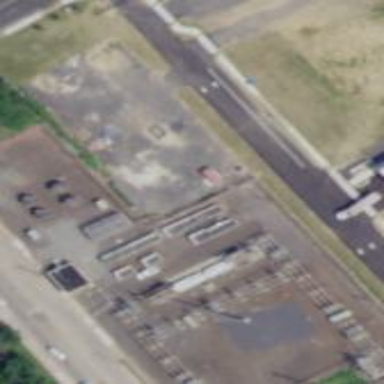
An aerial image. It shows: Power substation.